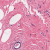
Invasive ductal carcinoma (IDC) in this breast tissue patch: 0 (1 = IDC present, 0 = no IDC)